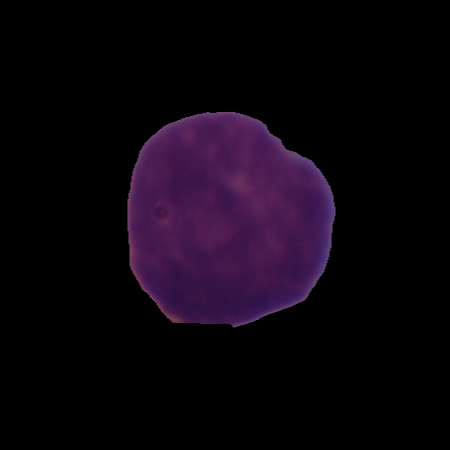
Label: cancer